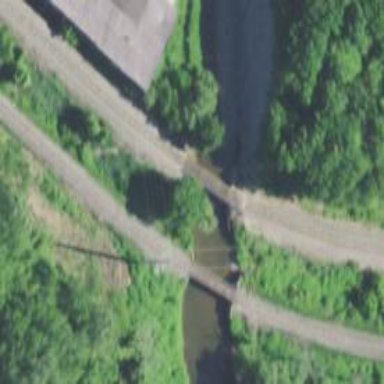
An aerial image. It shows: Railway spur bridge.